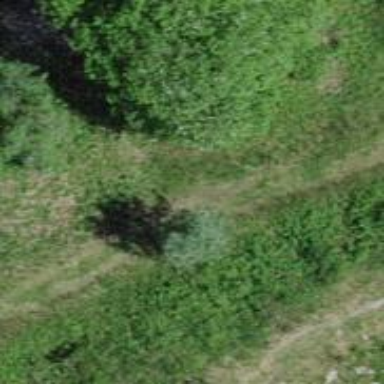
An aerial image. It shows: Unpaved footway.